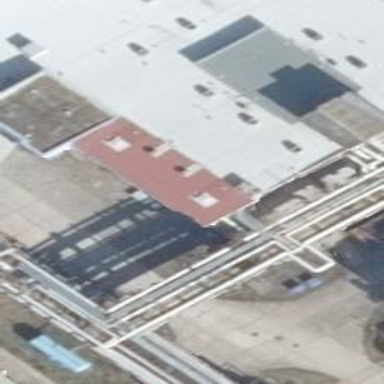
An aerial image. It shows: Industrial building with flat white roof and red roof.